Interaction volume radius: 5 \u00c5
Interaction volume height: 10 \u00c5
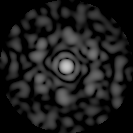
Disorder parameter: 0.8343